Chest X-ray:
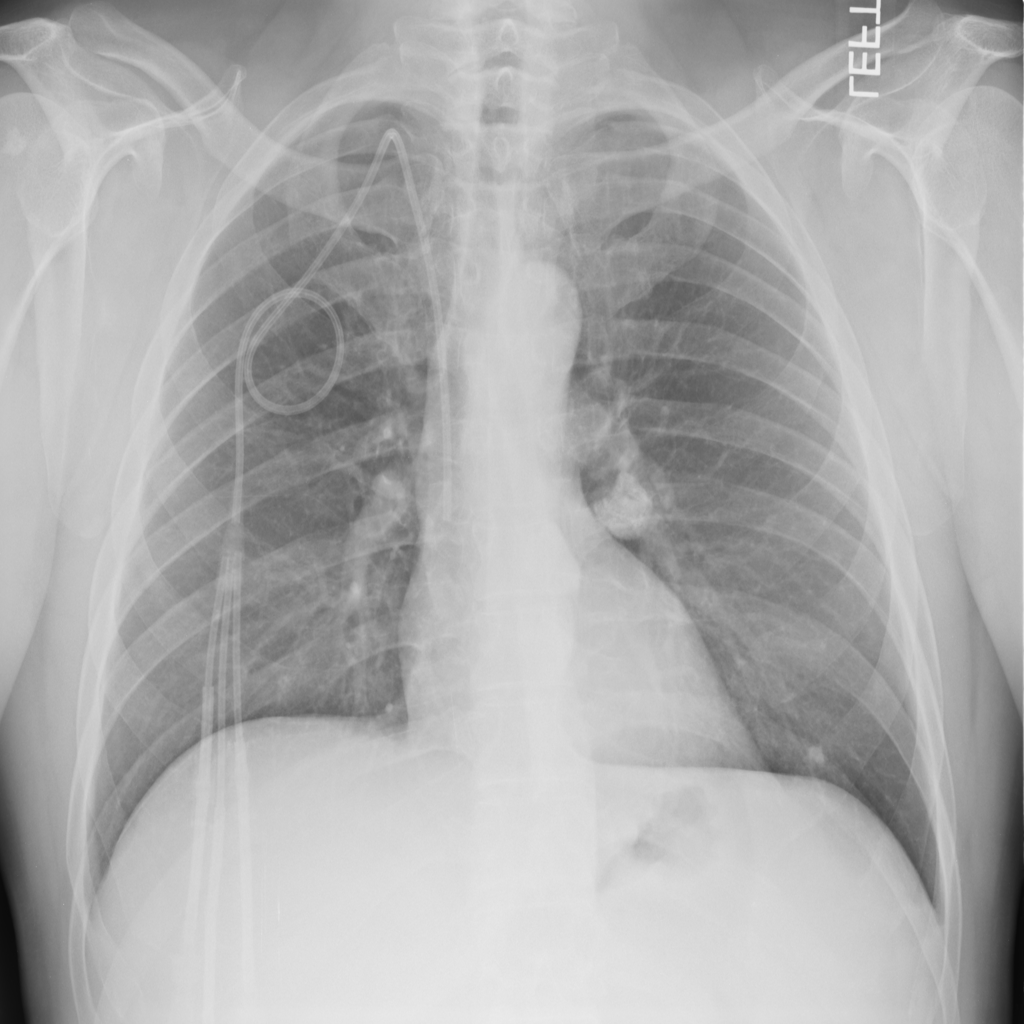
Findings: Calcification
No abnormal finding: no